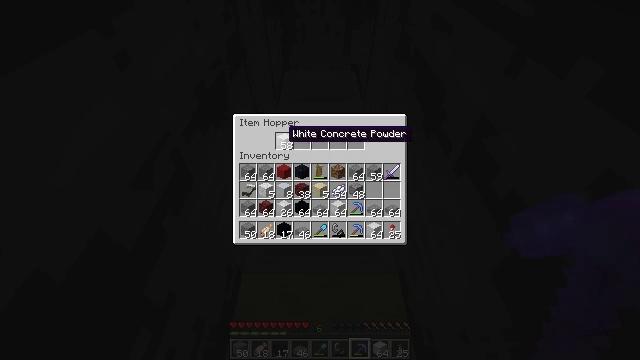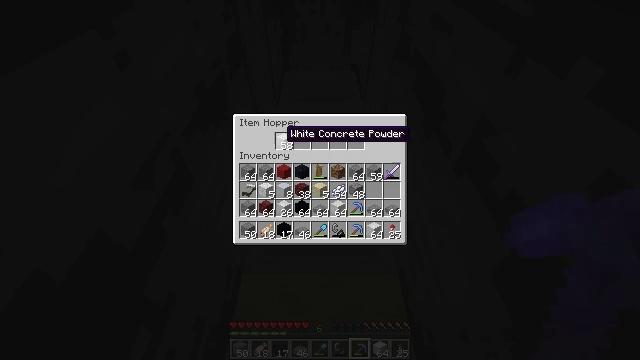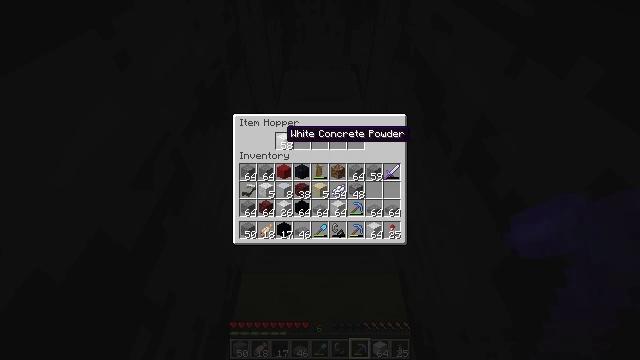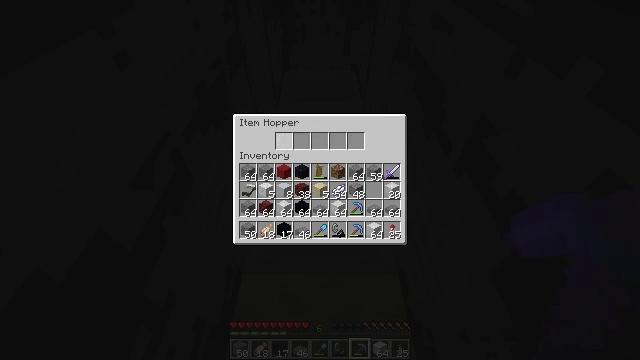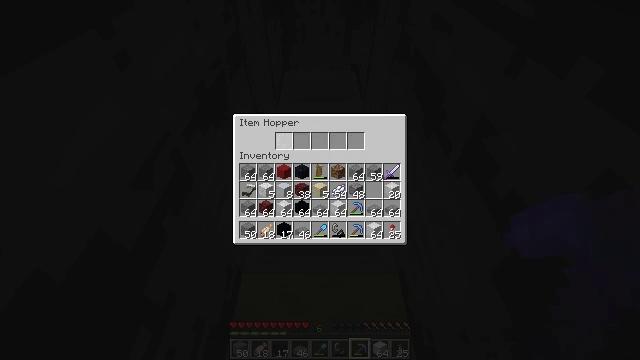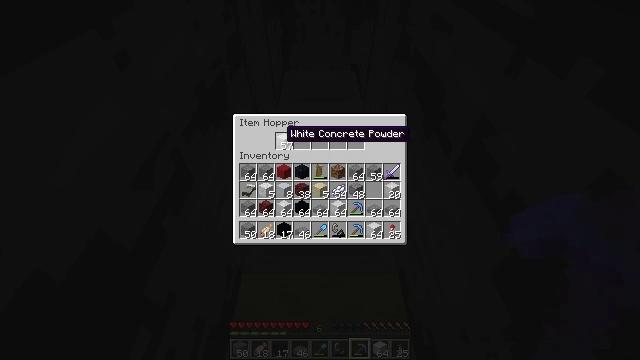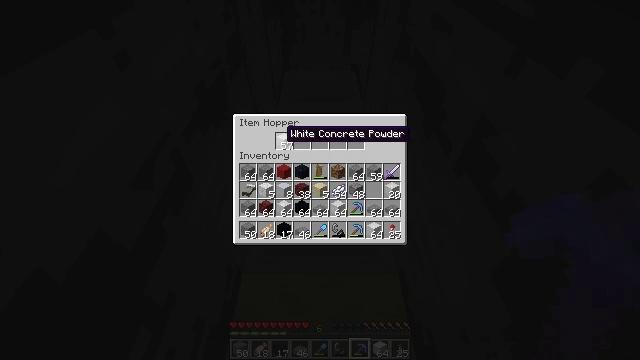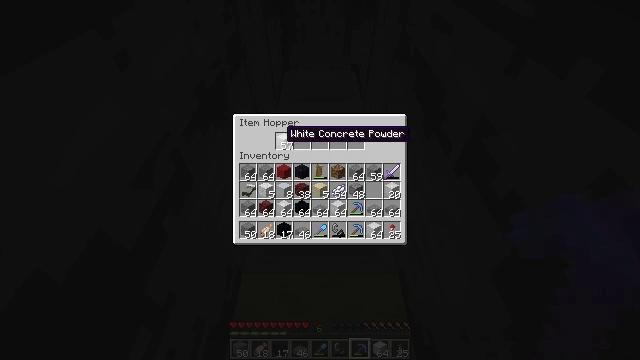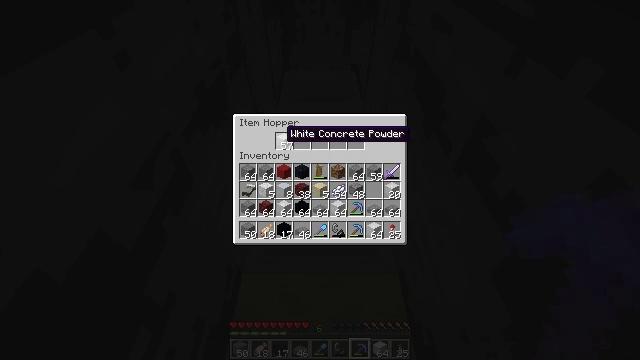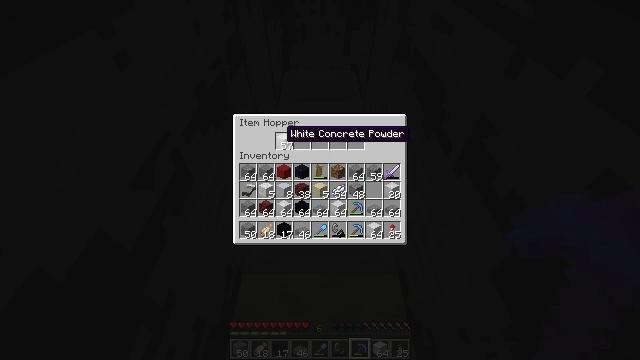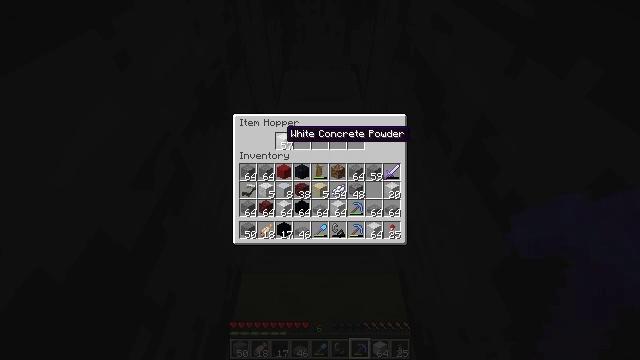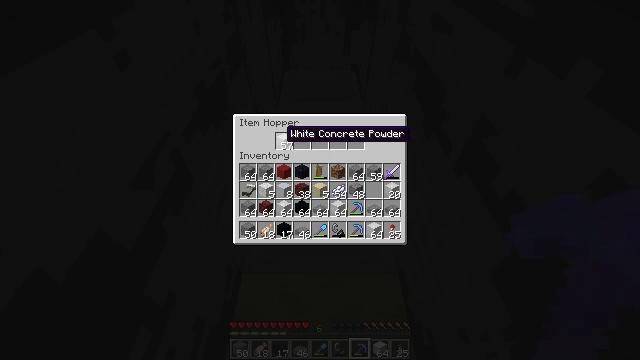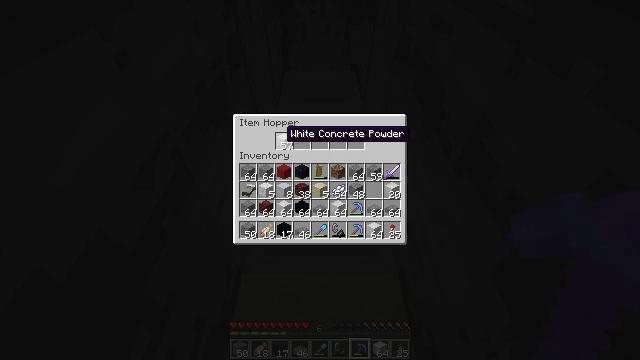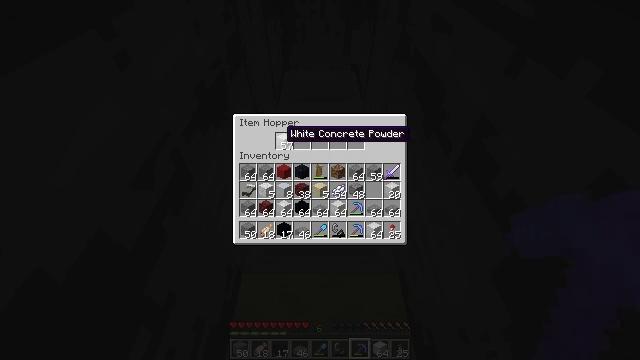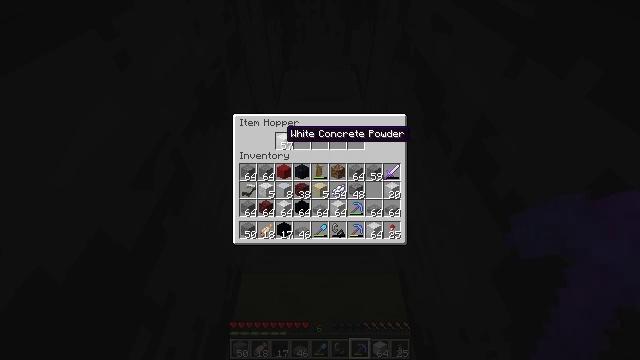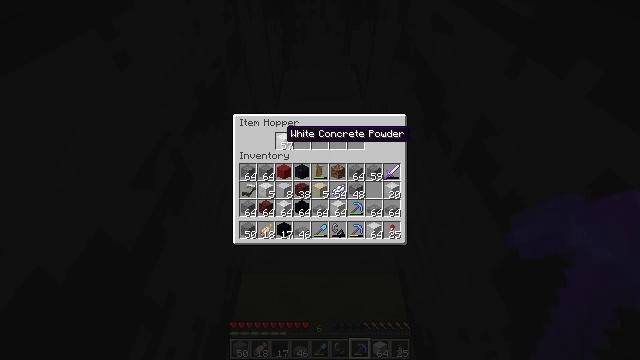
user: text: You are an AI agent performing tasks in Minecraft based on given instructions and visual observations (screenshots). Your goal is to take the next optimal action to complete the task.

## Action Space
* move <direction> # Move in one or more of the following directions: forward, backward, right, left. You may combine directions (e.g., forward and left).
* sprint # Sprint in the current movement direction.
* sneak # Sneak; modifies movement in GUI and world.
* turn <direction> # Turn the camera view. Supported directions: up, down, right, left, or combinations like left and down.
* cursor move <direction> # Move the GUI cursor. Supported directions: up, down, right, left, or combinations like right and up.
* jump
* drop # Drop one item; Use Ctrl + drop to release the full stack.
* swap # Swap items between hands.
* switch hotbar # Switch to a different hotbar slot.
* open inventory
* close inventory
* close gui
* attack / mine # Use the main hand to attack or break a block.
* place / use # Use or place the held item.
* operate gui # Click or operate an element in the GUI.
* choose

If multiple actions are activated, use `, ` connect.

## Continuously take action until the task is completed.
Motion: motion action
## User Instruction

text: Collect white concrete powder by holding left button.
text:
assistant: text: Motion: sneak
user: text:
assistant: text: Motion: sneak
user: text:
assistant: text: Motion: sneak, choose
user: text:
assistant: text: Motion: sneak, choose
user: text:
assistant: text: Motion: sneak, choose
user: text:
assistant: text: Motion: sneak
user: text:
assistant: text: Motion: sneak
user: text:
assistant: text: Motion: sneak
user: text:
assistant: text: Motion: sneak
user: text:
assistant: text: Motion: no_op
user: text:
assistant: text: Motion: no_op
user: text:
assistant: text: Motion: no_op
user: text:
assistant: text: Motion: no_op
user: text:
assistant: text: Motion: no_op
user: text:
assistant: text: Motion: no_op
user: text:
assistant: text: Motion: no_op
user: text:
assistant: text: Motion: no_op
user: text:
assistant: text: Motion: no_op
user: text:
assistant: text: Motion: no_op
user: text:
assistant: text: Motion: no_op
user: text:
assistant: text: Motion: no_op
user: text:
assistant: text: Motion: no_op
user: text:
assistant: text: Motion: no_op
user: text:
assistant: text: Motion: no_op
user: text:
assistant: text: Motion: no_op
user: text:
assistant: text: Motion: no_op
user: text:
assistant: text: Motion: no_op
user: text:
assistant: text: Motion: no_op
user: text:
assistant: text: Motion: no_op
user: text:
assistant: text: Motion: no_op